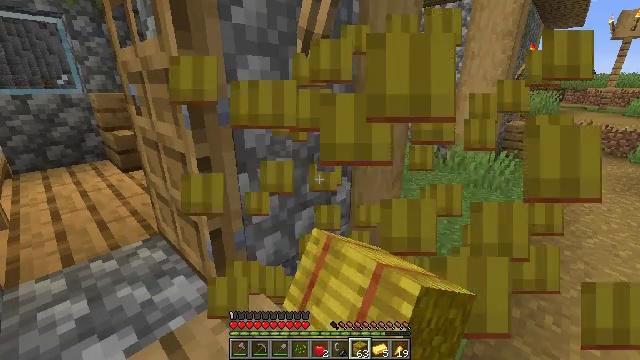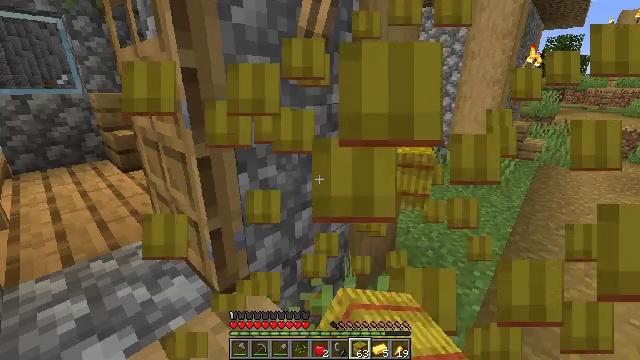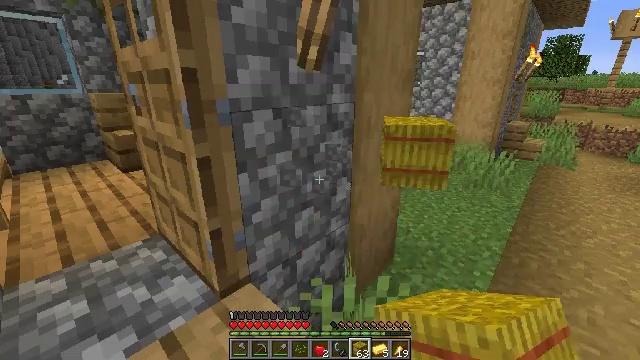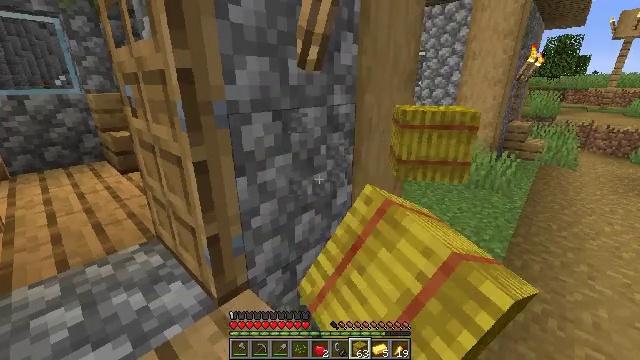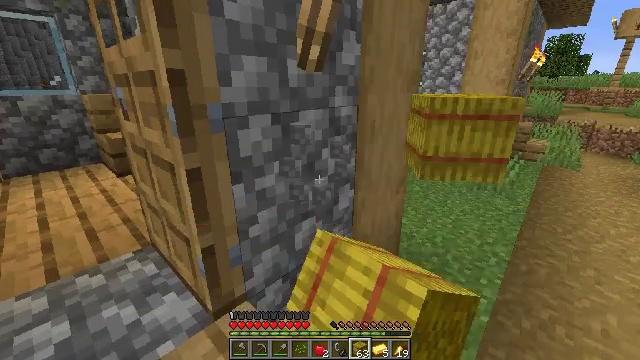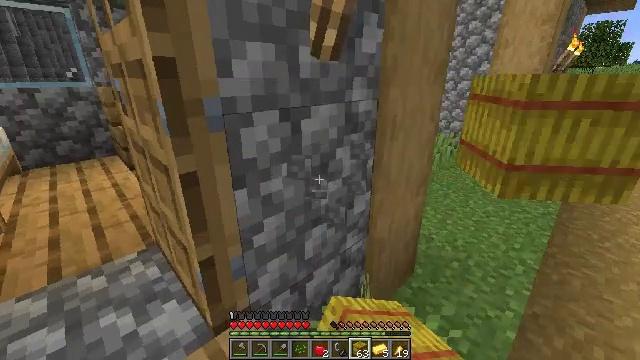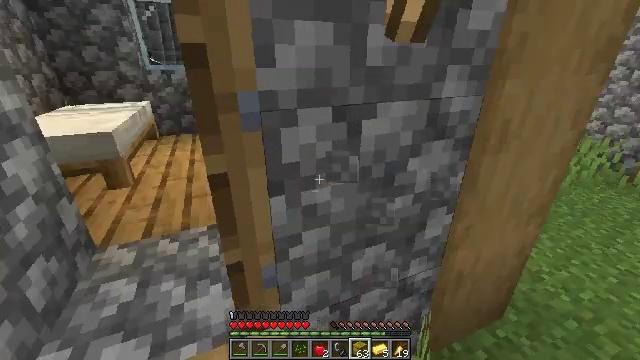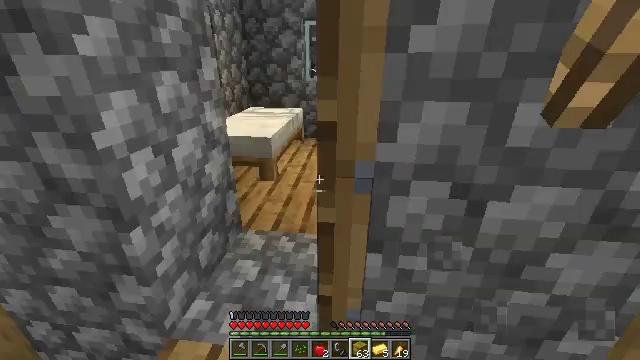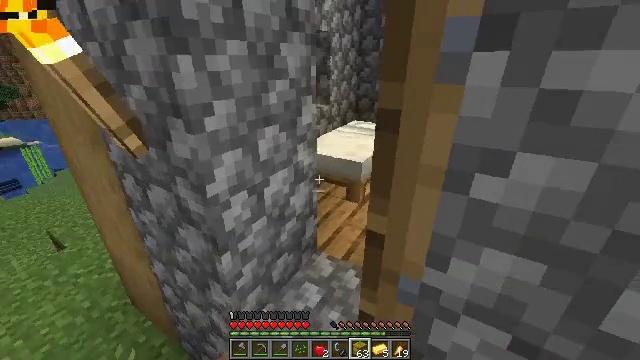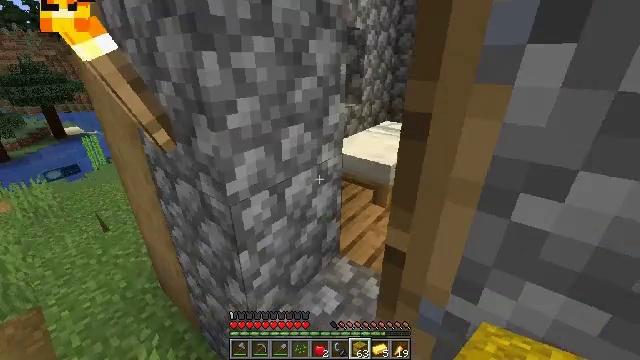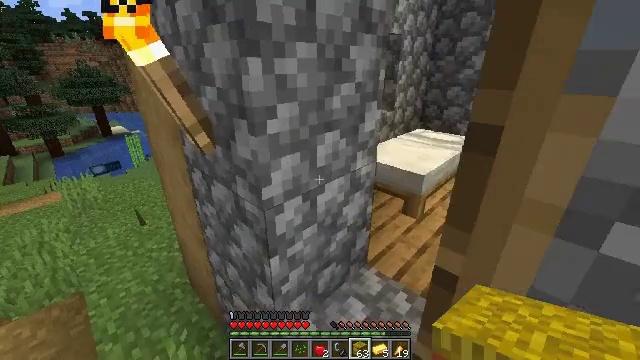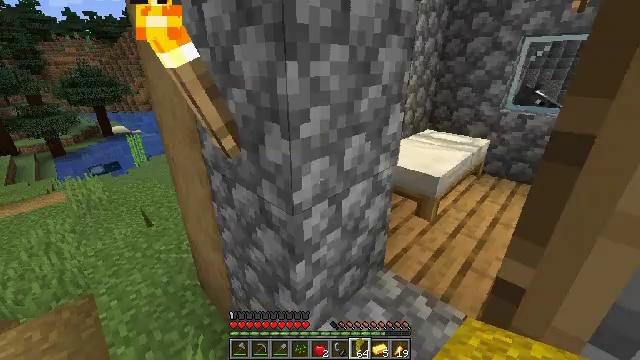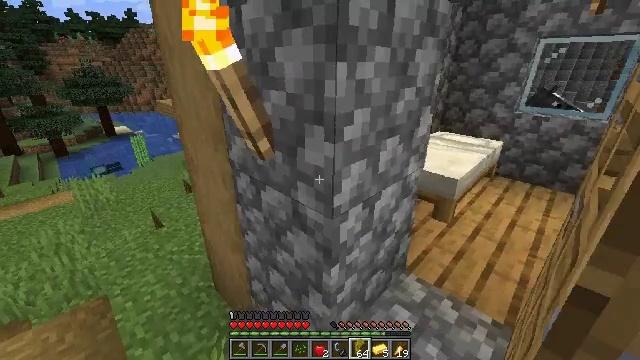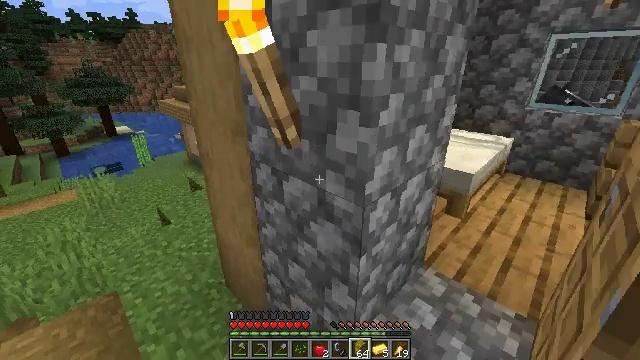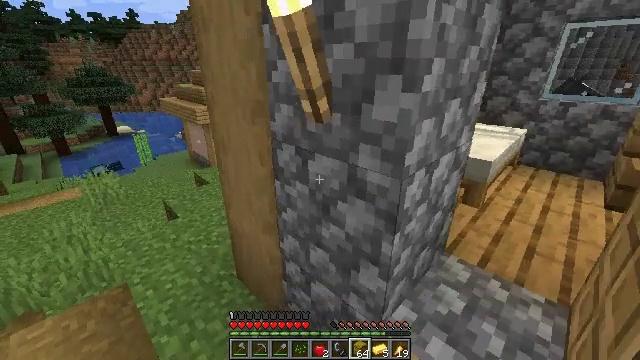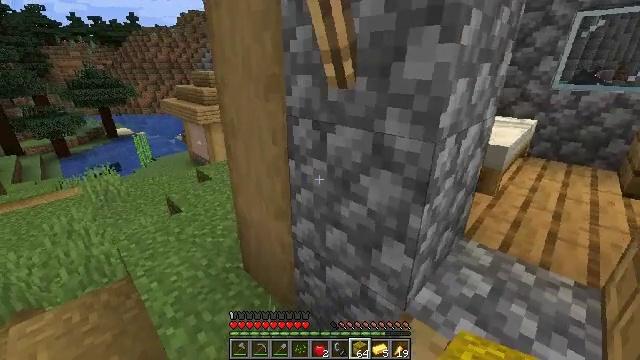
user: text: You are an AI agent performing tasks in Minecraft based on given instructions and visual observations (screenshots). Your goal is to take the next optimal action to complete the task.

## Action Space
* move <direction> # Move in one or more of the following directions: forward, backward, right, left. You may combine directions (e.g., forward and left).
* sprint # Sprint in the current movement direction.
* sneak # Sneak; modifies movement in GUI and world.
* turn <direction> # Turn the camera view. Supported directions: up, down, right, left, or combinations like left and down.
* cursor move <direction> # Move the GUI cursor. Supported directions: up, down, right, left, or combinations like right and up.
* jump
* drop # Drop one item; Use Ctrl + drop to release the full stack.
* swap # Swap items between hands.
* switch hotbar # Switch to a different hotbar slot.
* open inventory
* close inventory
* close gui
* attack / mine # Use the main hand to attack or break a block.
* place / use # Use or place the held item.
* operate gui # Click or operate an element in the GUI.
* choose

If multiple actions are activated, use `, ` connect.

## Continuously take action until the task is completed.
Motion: motion action
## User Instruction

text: Collect clay by holding down the left mouse button.
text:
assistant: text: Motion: attack / mine
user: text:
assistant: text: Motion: attack / mine
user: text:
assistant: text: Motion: move forward, attack / mine
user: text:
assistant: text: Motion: move forward, attack / mine
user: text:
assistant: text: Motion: move forward and move right, turn left and down
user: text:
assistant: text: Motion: move forward and move right, turn left and down
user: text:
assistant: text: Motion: move forward and move right, turn left
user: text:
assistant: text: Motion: move forward and move right, turn left
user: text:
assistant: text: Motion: move left, turn left
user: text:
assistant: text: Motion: move left, turn left and up
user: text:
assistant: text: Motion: move left
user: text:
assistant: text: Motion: move left
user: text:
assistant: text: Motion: move left
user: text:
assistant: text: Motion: move left
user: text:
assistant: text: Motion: move forward and move left
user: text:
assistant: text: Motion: move forward and move left
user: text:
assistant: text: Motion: move forward and move left
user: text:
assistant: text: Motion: move forward and move left, turn left
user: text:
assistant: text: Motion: move forward and move left, turn left
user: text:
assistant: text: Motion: move forward and move left, turn left
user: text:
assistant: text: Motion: move forward and move left
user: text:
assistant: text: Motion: move forward and move left
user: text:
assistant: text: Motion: move forward
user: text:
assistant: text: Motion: move forward
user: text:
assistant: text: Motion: move forward, switch to hotbar 1
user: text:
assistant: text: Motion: move forward, switch to hotbar 1
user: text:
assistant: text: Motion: move forward, switch to hotbar 1
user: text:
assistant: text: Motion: move forward
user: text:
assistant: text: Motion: move forward
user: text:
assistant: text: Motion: move forward